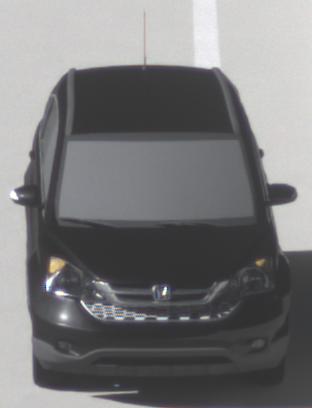
Make: Honda
Model: CR-V
Detailed model: CR-V (III) (04/10 - 10/12)
Model produced from: 2010
Model produced until: 2012
Doors: 5
Color: black
Road condition: dry road
Daytime: morning or afternoon
Contrast: high contrast